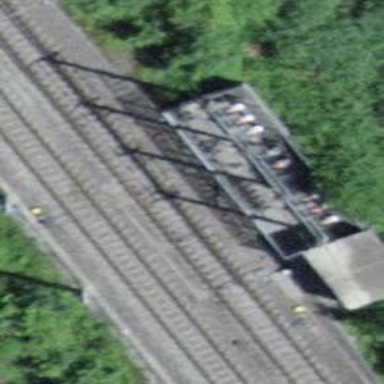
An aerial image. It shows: Railway switch.